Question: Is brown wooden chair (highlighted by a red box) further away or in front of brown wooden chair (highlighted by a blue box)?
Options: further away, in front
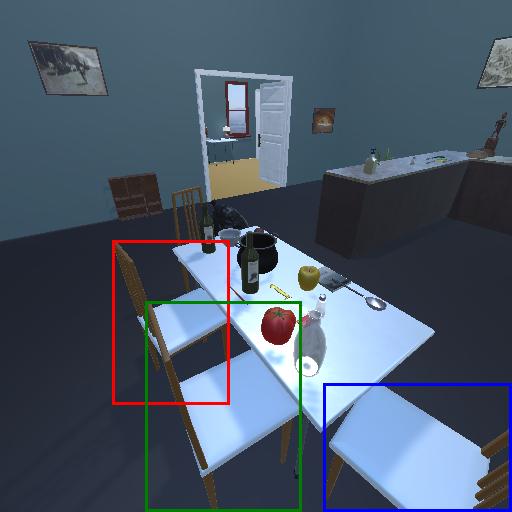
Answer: further away